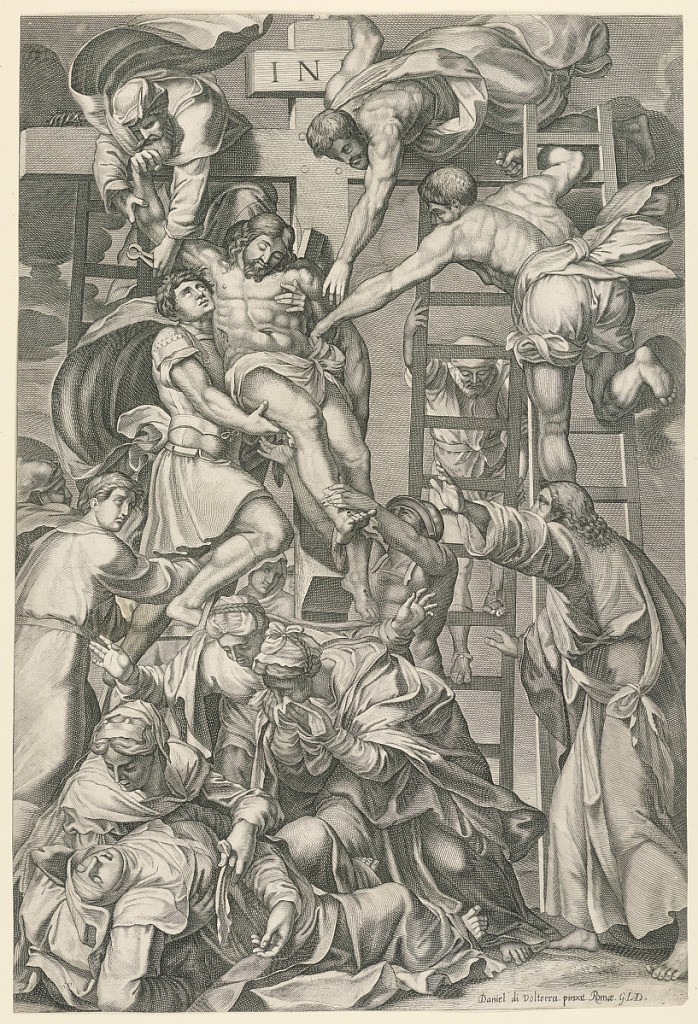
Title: Descent from the Cross
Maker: G.L.D.
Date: ca. 1600-1650
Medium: Engraving on paper
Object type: Print
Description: The scene shows the descent of Christ from the Cross, with the swooning Virgin in the left foreground. From Daniele da Volterra's painting in the church of S. Trinità ai Monti, Rome.